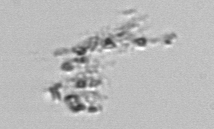
Label: detritus